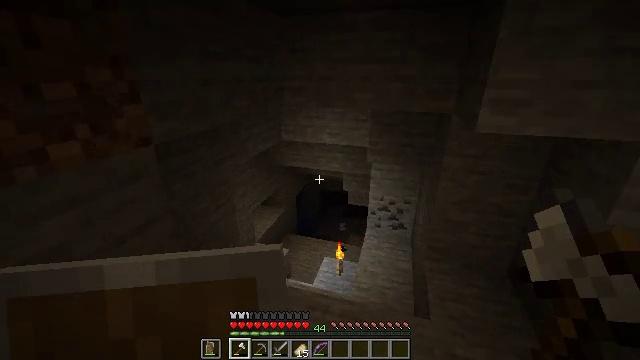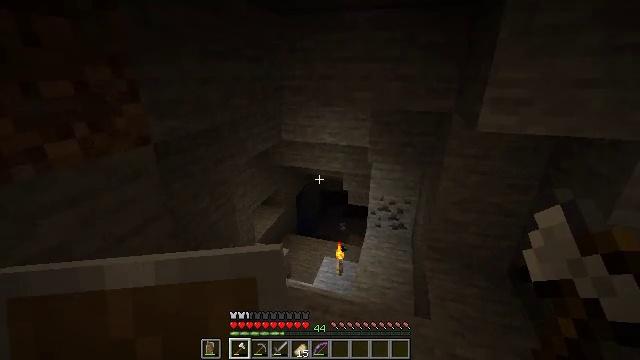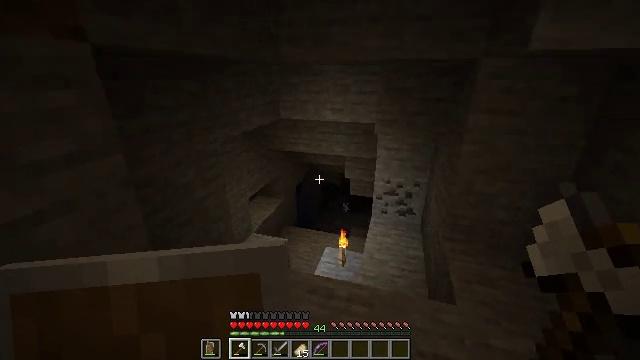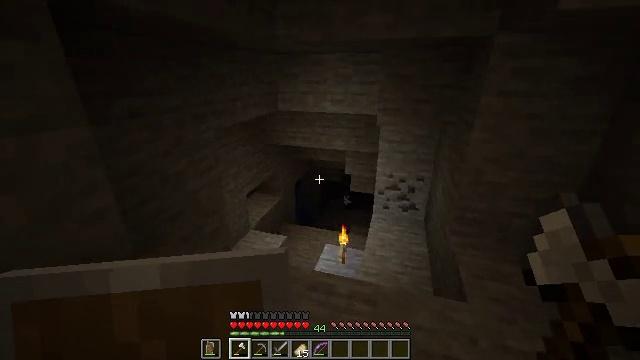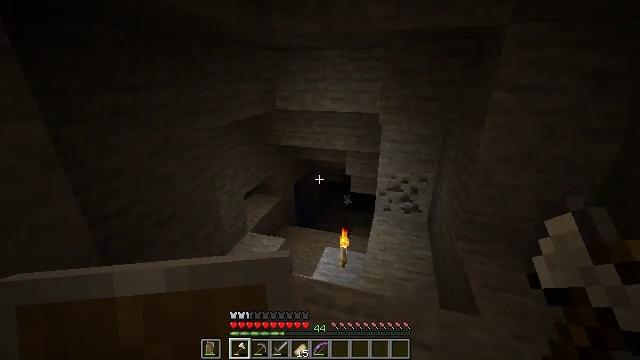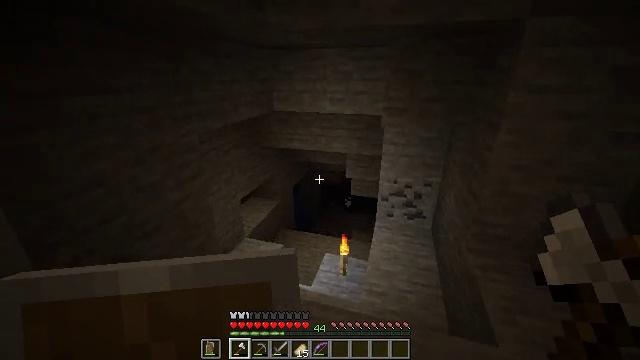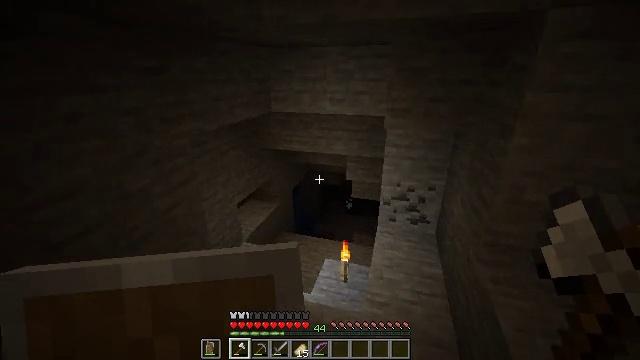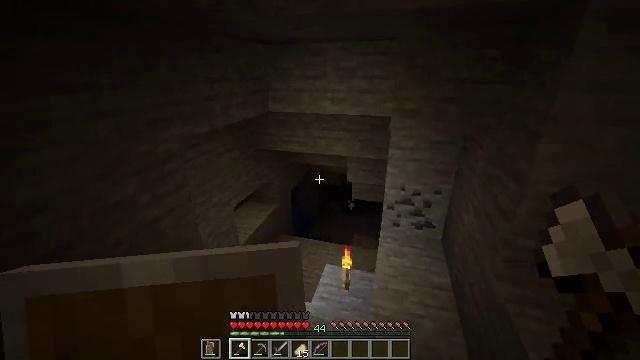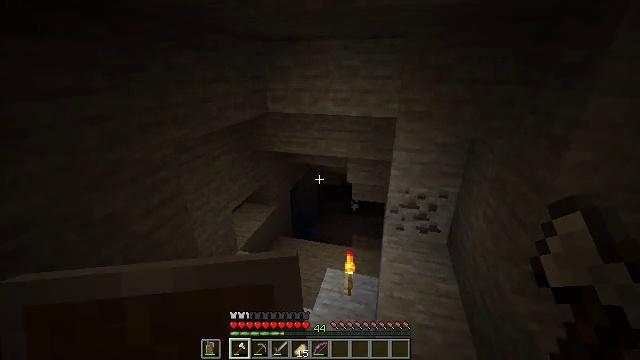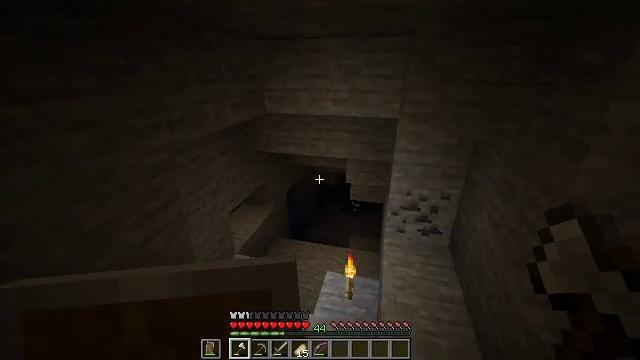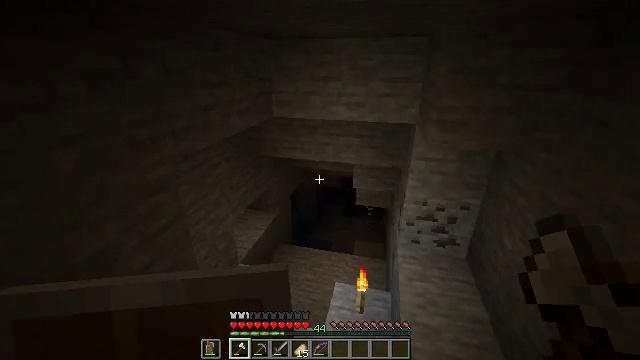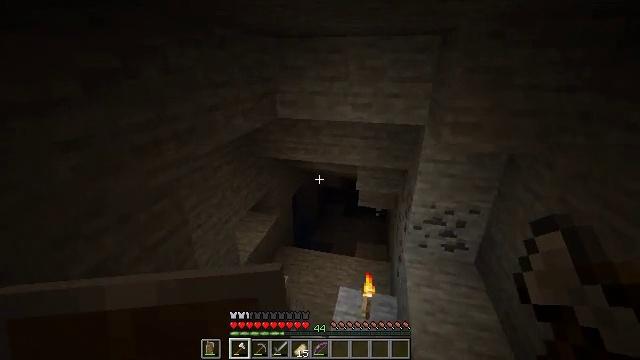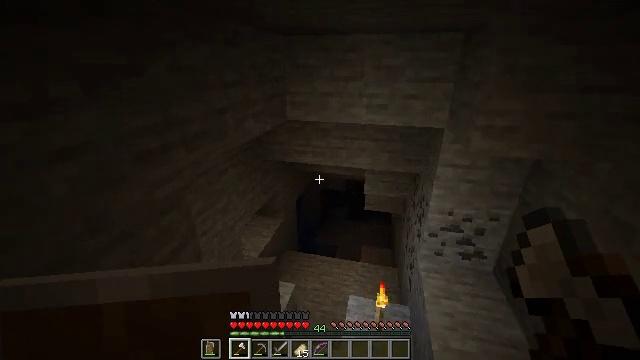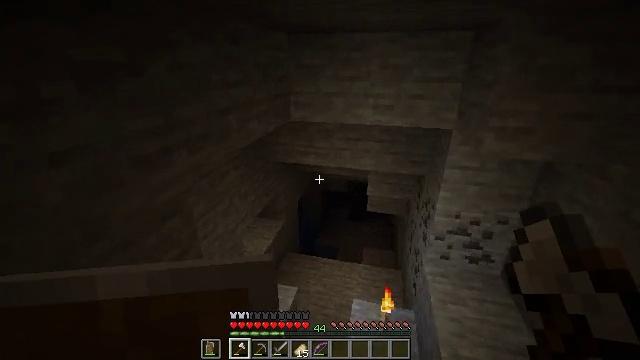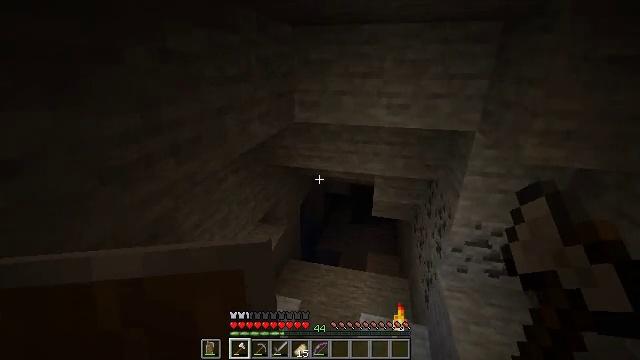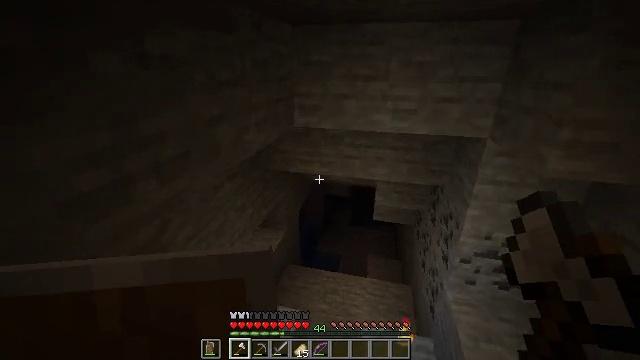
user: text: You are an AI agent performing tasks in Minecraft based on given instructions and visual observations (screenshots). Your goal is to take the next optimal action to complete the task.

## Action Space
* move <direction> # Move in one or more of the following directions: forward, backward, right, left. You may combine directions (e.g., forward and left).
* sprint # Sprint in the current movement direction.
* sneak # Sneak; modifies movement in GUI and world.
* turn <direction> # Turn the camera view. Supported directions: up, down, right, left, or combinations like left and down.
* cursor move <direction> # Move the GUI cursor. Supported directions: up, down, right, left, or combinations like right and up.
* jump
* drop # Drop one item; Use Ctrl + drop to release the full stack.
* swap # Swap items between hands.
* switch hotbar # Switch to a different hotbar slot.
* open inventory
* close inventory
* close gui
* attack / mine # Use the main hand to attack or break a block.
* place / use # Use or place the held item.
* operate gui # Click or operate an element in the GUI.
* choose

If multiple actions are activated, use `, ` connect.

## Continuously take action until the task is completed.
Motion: motion action
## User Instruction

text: Stop mobs spawning by breaking the spawner.
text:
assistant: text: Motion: move forward
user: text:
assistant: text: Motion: move forward
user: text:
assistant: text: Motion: move forward
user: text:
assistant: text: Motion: move forward
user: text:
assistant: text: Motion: move forward
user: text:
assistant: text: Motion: move forward
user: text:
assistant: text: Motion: move forward and move left
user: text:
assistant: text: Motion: move forward and move left
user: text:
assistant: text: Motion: move forward and move left, turn right
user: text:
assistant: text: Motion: move forward and move left
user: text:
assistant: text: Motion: move forward and move left
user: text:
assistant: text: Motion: move forward and move left
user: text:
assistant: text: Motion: move forward
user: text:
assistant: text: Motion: move forward
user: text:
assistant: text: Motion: move forward
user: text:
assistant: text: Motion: move forward
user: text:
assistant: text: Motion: move forward
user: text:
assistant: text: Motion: move forward
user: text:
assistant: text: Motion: move forward
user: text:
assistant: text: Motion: move forward
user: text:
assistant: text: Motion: move forward
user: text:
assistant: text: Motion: move forward
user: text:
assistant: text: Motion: move forward
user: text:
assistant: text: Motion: move forward
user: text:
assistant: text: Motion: move forward
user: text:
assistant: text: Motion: move forward
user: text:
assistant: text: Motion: move forward
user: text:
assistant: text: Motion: move forward
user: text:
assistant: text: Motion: move forward
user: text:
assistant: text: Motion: move forward